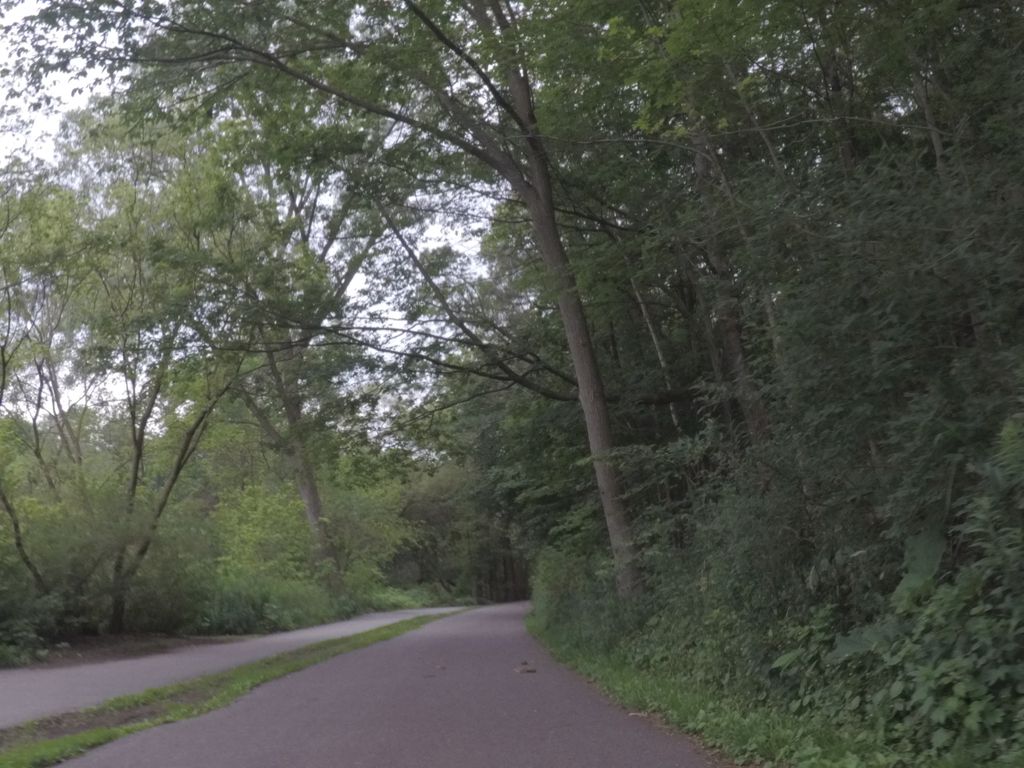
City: toronto